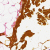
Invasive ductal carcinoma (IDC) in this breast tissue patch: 0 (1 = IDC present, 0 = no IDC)